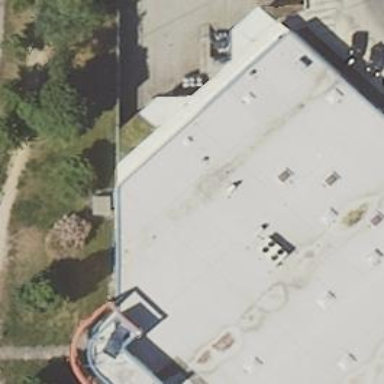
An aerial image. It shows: Department store.